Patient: sex M, age 22
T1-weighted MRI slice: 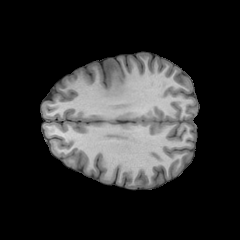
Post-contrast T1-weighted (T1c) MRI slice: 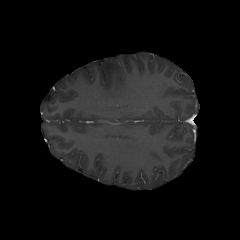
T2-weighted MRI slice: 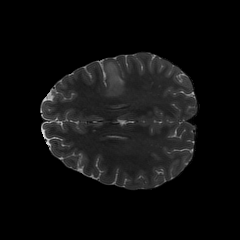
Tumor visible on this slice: yes
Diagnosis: Astrocytoma, IDH-mutant
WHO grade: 2